Question: I'd like to use ImageViewZoom with Universal Image Loader in ImagePagerActivity.
I am able to zoom the image, Swipe to the next image. But i am facing problem when image is in Zoom position.

if an image is zoomed and i am at center position, if i want to see the right side part of the same image and swipe left it is going to the next image. Please help me in doing this.
here is my XML code:
'''
<FrameLayout xmlns:android="http://schemas.android.com/apk/res/android"
android:layout_width="fill_parent"
android:layout_height="fill_parent"
android:padding="1dip" >
<it.sephiroth.android.library.imagezoom.ImageViewTouch
android:layout_weight="1"
android:id="@+id/image"
android:layout_width="fill_parent"
android:layout_height="fill_parent"
android:scaleType="fitCenter" />
<ProgressBar
android:id="@+id/loading"
android:layout_width="wrap_content"
android:layout_height="wrap_content"
android:layout_gravity="center"
android:visibility="gone" />
</FrameLayout>
'''
Thank you NOSTRA, Now i am able to control the zoom and slide with the below code. But the problem with Multi touch zoom. I am not able to zoom with two fingers.
Here is my previous code(working fine with two finger):
'''
public class ScaleListener extends ScaleGestureDetector.SimpleOnScaleGestureListener {
@Override
public boolean onScale( ScaleGestureDetector detector ) {
Log.d( LOG_TAG, "onScale" );
float span = detector.getCurrentSpan() - detector.getPreviousSpan();
float targetScale = mCurrentScaleFactor * detector.getScaleFactor();
if ( mScaleEnabled ) {
targetScale = Math.min( getMaxZoom(), Math.max( targetScale, getMinZoom()-0.1f ) );
zoomTo( targetScale, detector.getFocusX(), detector.getFocusY() );
mCurrentScaleFactor = Math.min( getMaxZoom(), Math.max( targetScale, getMinZoom()-1.0f ) );
mDoubleTapDirection = 1;
invalidate();
return true;
}
return false;
}
}
'''
And here is the Modified one:
'''
public class ScaleListener extends ScaleGestureDetector.SimpleOnScaleGestureListener {
@Override
public boolean onScaleBegin(ScaleGestureDetector detector) {
externalScaleListener.onScaleBegin();
return super.onScaleBegin(detector);
}
@Override
public void onScaleEnd(ScaleGestureDetector detector) {
externalScaleListener.onScaleEnd(mCurrentScaleFactor);
}
}
'''
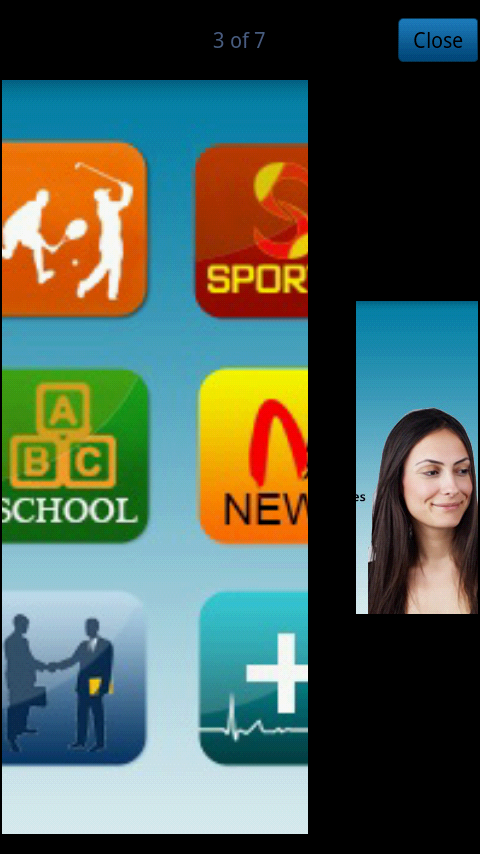
Answer: First you must be able to listen scaling of image. ImageViewTouch doesn't support this feature (e.g <URL> so you should implement it yourself.
Change 'ImageViewTouch.java' like this:
'''
public class ImageViewTouch extends ImageViewTouchBase {
...
private OnPageScaleListener externalScaleListener;
public void setOnScaleListener(OnPageScaleListener onScaleListener) {
this.externalScaleListener = onScaleListener;
}
public interface OnPageScaleListener {
void onScaleBegin();
void onScaleEnd(float scale);
}
@Override
protected void onZoom(float scale) {
super.onZoom(scale);
if (!mScaleDetector.isInProgress()) {
mCurrentScaleFactor = scale;
externalScaleListener.onScaleEnd(scale);
}
}
public class ScaleListener extends ScaleGestureDetector.SimpleOnScaleGestureListener {
@Override
public boolean onScaleBegin(ScaleGestureDetector detector) {
externalScaleListener.onScaleBegin();
return super.onScaleBegin(detector);
}
...
@Override
public void onScaleEnd(ScaleGestureDetector detector) {
externalScaleListener.onScaleEnd(mCurrentScaleFactor);
}
}
...
}
'''
Then use next implementation of 'ViewPager' in your application:
'''
import android.content.Context;
import android.support.v4.view.ViewPager;
import android.util.AttributeSet;
import android.view.MotionEvent;
/**
* {@link ViewPager} which can be deactivated (ignore touch events)
*
* @author Sergey Tarasevich
* @created 19.07.2012
*/
public class DeactivableViewPager extends ViewPager {
private boolean activated = true;
public DeactivableViewPager(Context context) {
super(context);
}
public DeactivableViewPager(Context context, AttributeSet attrs) {
super(context, attrs);
}
public void activate() {
activated = true;
}
public void deactivate() {
activated = false;
}
@Override
public boolean onInterceptTouchEvent(MotionEvent event) {
if (activated) {
try {
return super.onInterceptTouchEvent(event);
} catch (Exception e) { // sometimes happens
return true;
}
} else {
return false;
}
}
@Override
public boolean onTouchEvent(MotionEvent event) {
try {
return super.onTouchEvent(event);
} catch (Exception e) {
return true;
}
}
}
'''
Then in your ViewPager's adapter you should set next scale listener for your ImageViewTouch:
'''
ImageViewTouch imageView = ...;
imageView.setOnScaleListener(new OnPageScaleListener() {
@Override
public void onScaleBegin() {
viewPager.deactivate();
}
@Override
public void onScaleEnd(float scale) {
if (scale > 1.0) {
viewPager.deactivate();
} else {
viewPager.activate();
}
}
});
imageLoader.displayImage(url, imageView, ...);
'''
And don't forget set big values for 'maxImage***ForMemoryCache' in ImageLoader's configuration so UIL won't downscale original images during decoding to Bitmaps:
'''
ImageLoaderConfiguration config = new ImageLoaderConfiguration.Builder(getApplicationContext())
...
.memoryCacheExtraOptions(3000, 3000)
...
.build();
'''